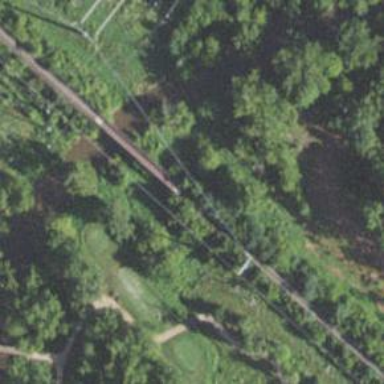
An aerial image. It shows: Asphalt cycleway alongside abandoned railway.